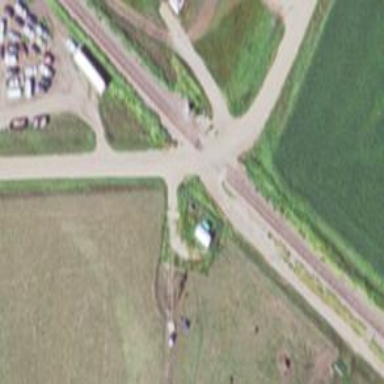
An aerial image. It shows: Railway level crossing.